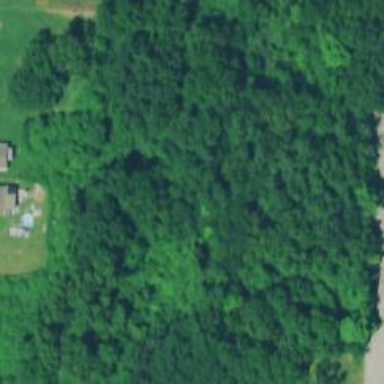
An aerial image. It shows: Deciduous broadleaved woodland.